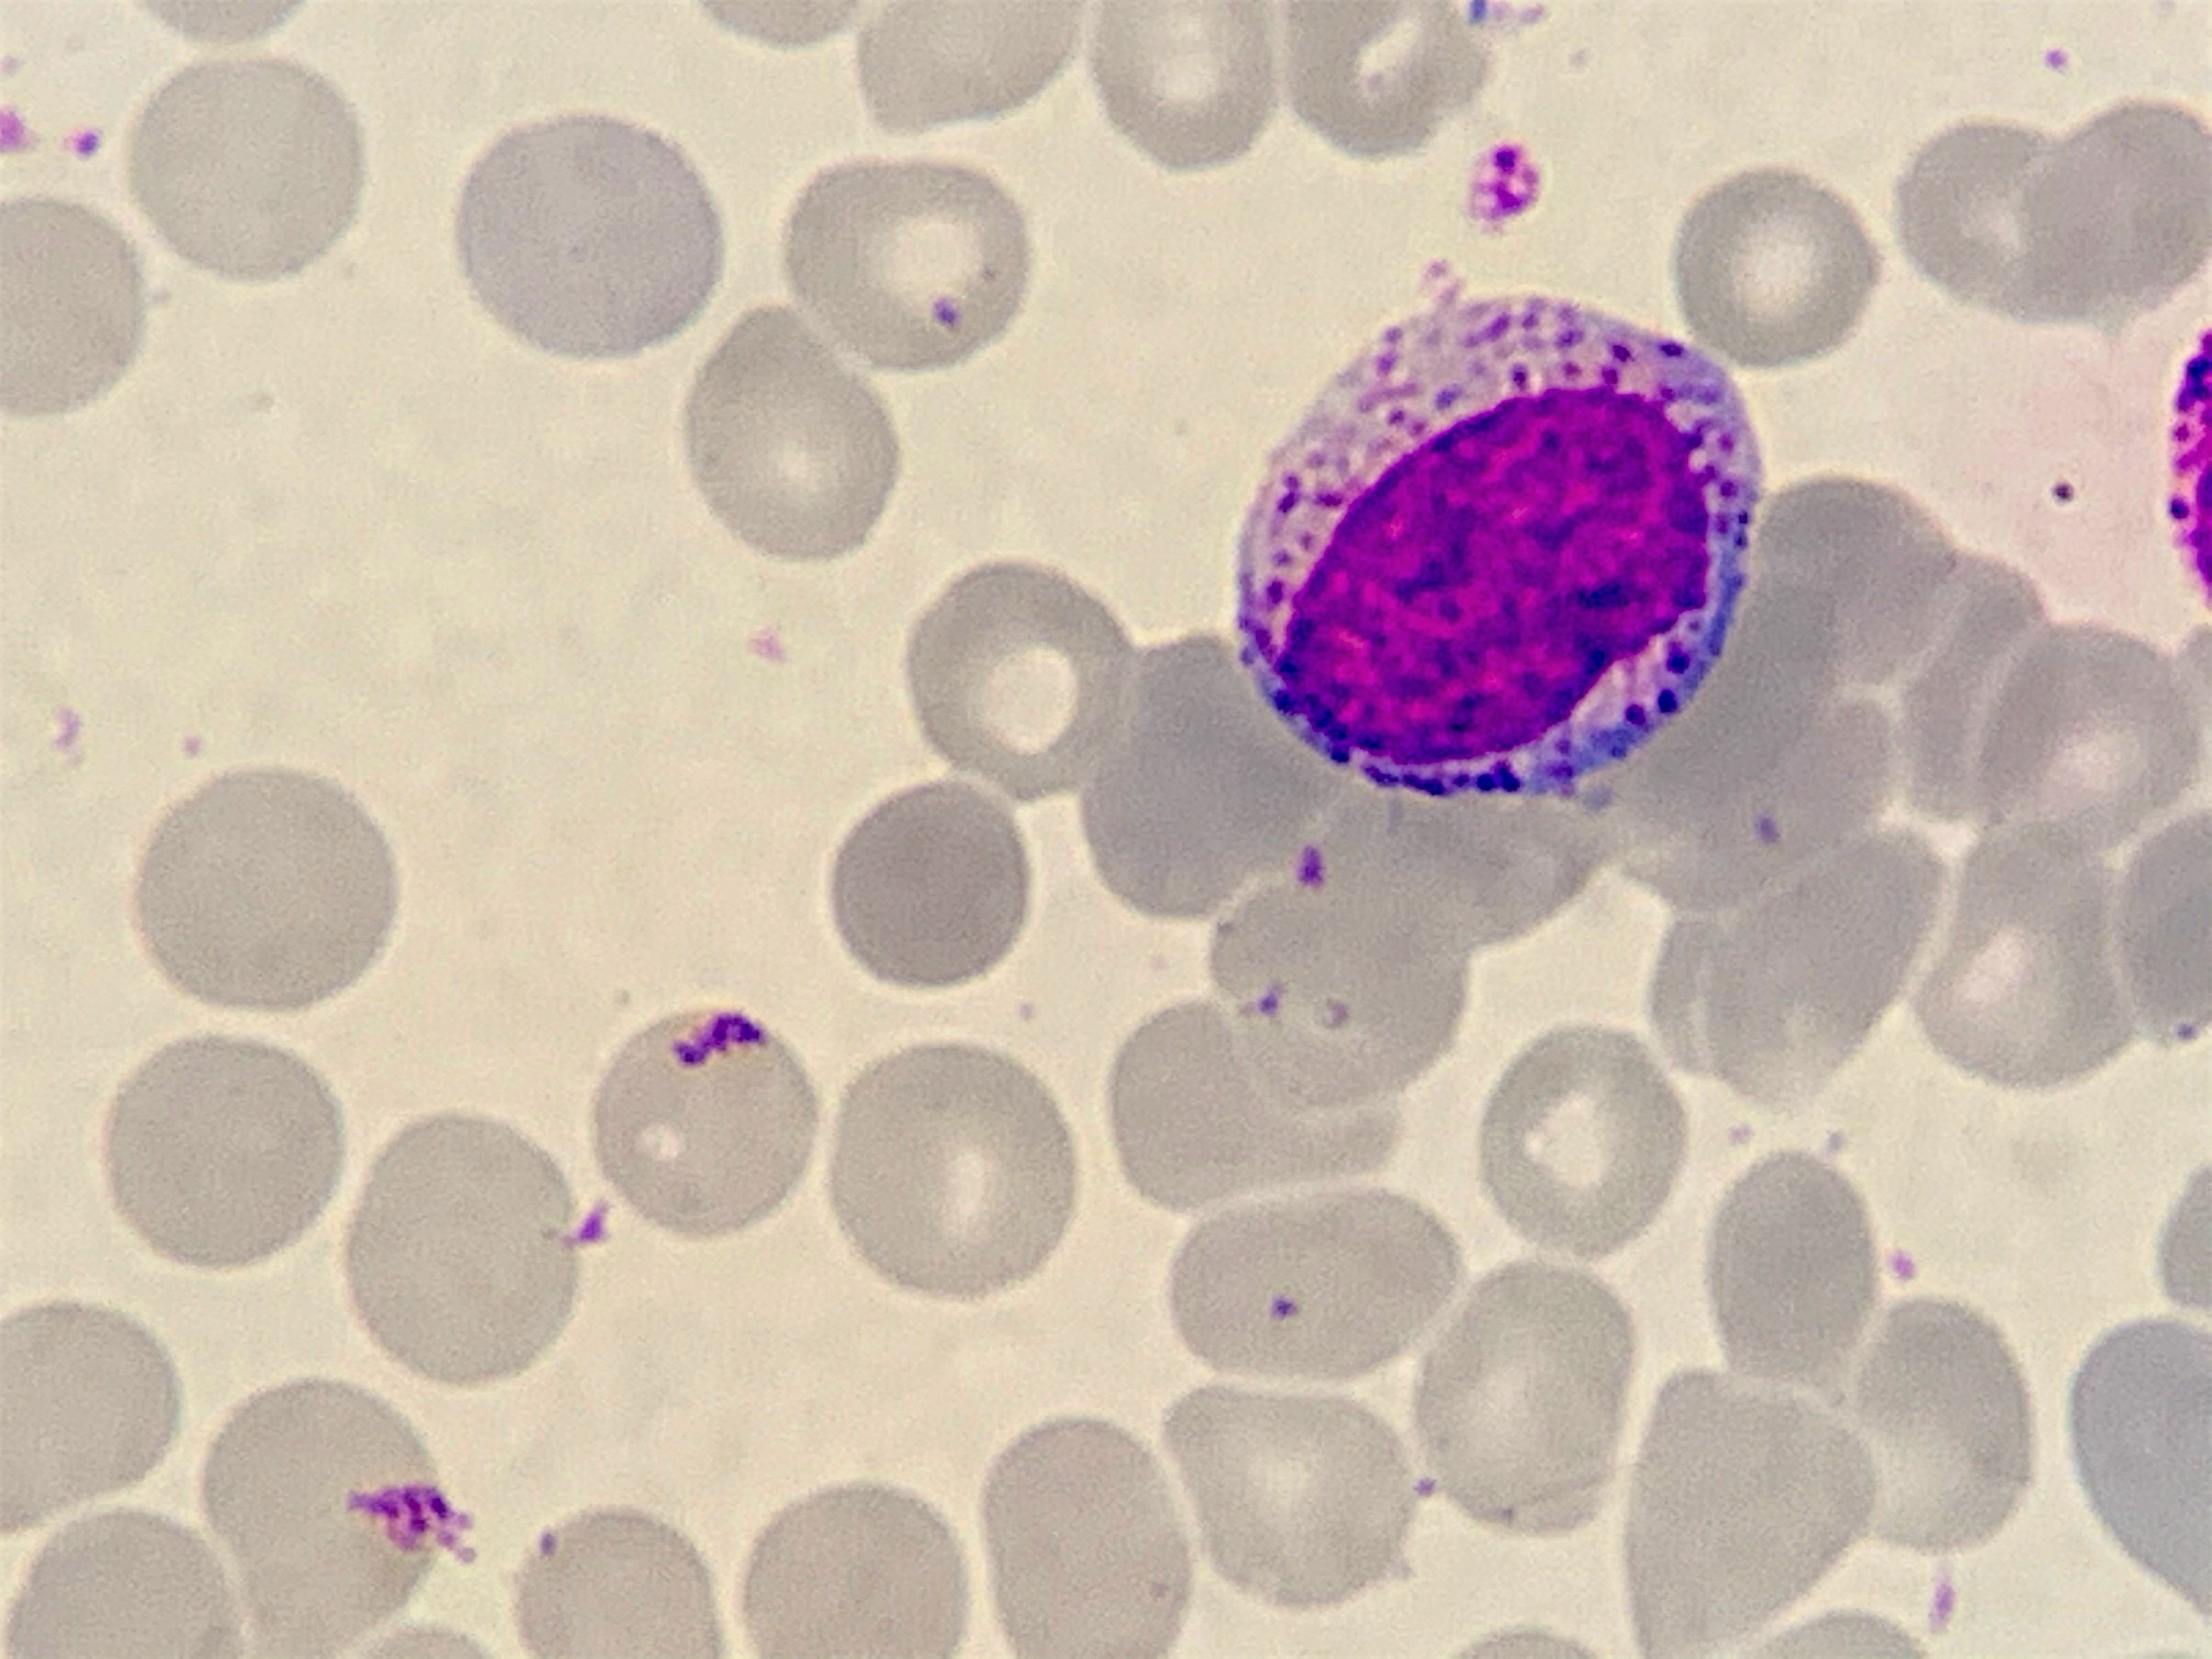
Cell type: MYELOCYTE